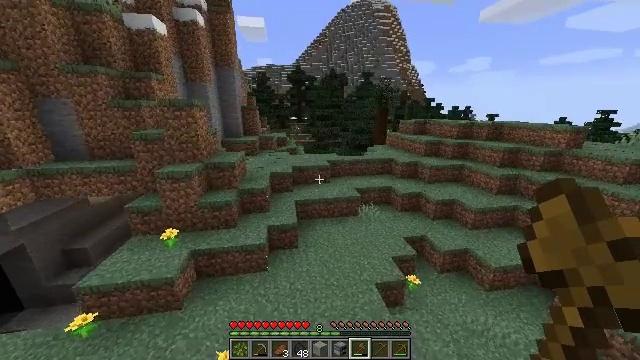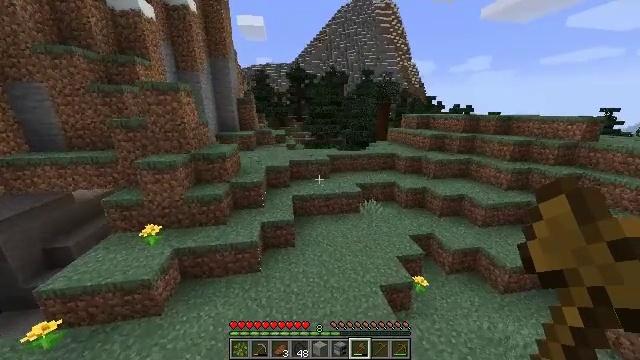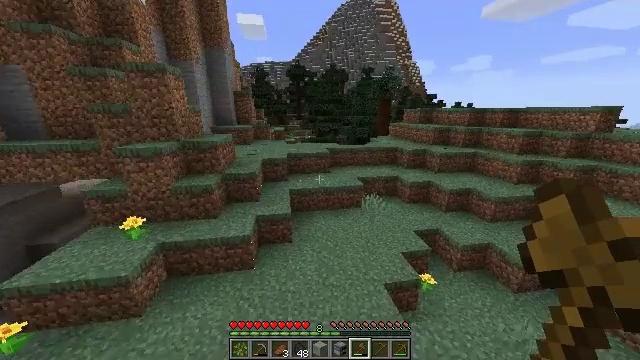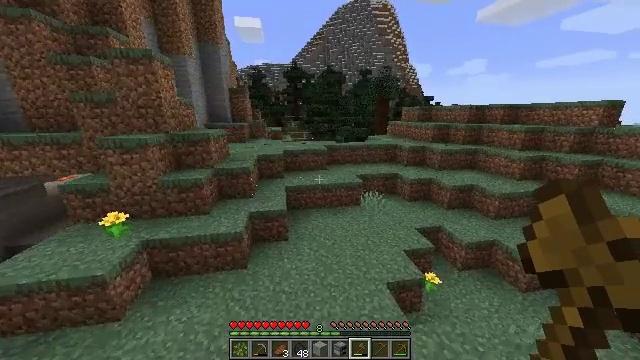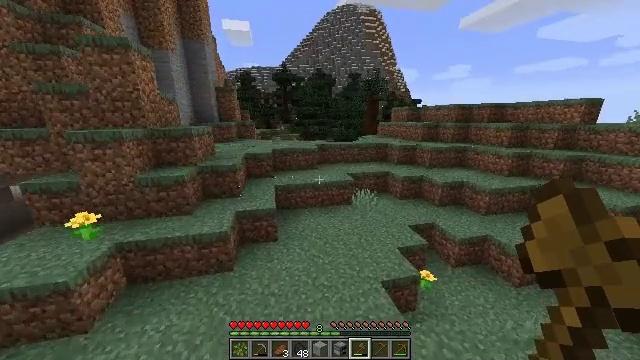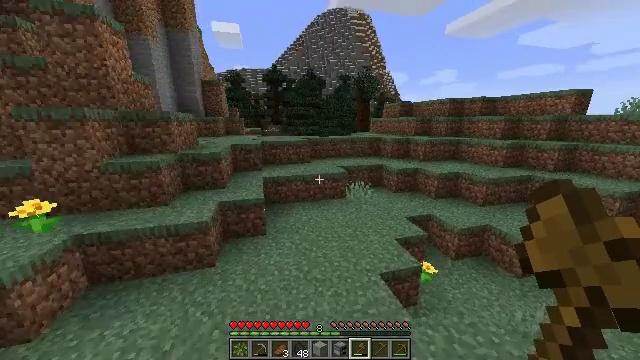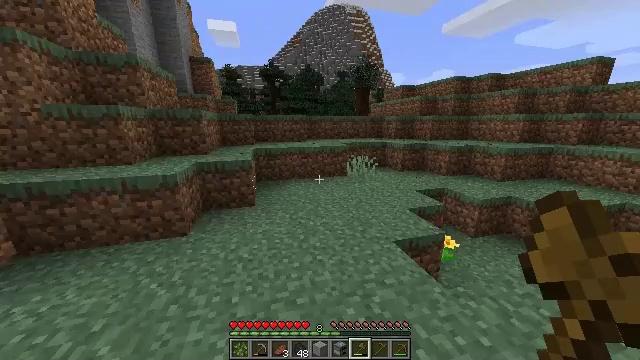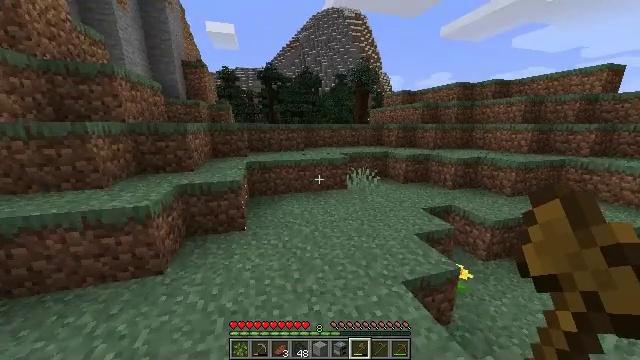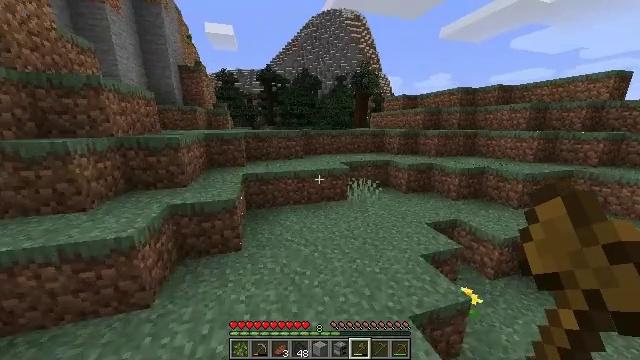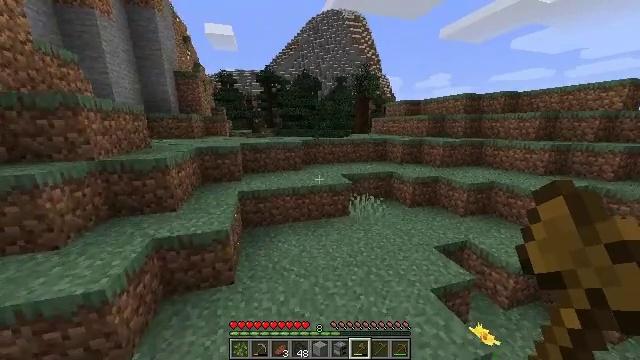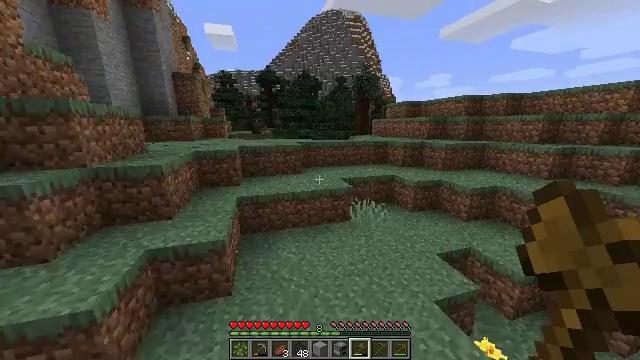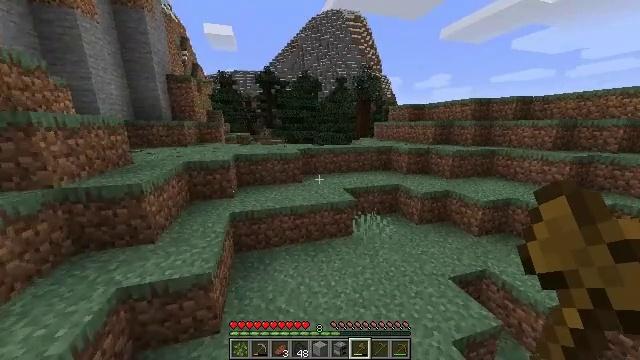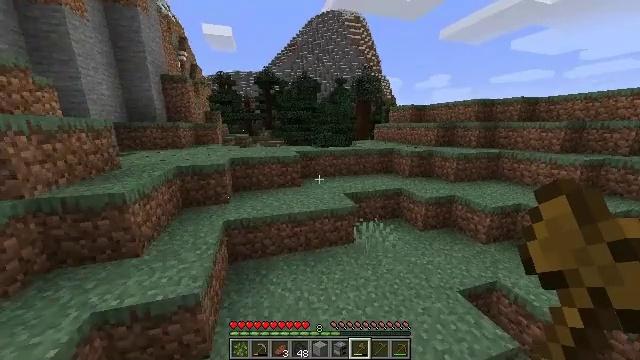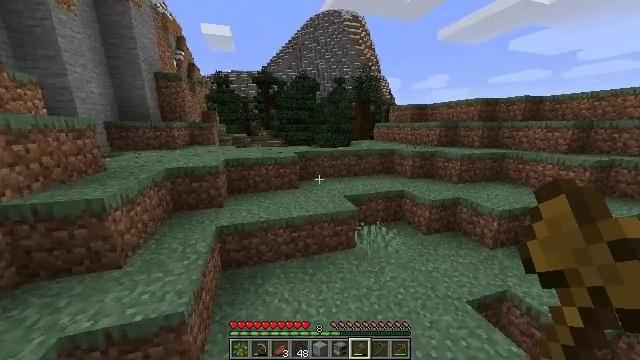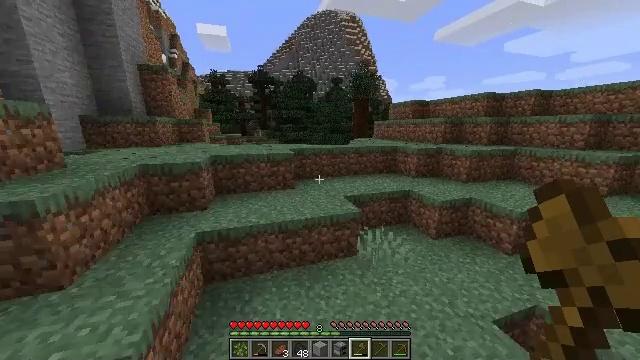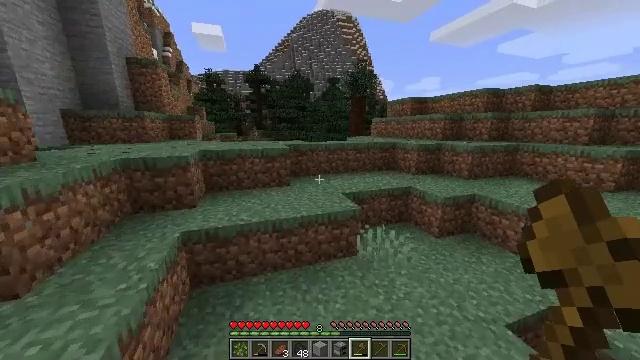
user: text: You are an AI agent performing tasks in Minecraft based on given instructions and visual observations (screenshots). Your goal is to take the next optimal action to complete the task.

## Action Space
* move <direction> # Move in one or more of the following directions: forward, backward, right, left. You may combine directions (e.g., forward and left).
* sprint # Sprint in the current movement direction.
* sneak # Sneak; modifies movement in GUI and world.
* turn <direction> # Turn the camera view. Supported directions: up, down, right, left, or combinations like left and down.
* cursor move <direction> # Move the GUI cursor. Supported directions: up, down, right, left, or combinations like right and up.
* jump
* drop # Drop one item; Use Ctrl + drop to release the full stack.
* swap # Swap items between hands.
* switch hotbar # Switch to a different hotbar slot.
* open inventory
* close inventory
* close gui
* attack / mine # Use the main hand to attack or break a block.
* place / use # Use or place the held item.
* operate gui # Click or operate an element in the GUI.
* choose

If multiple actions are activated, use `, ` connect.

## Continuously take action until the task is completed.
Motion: motion action
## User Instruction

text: Harvest sweet berries by mining the bush.
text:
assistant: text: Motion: move forward, jump
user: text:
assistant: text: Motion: move forward, jump
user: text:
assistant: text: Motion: move forward, jump
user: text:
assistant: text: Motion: move forward, turn right, jump
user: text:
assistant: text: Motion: move forward, turn right, jump
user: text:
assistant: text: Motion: move forward, sprint, jump
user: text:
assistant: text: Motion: move forward, sprint, jump
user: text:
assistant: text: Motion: move forward, sprint, jump
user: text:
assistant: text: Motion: move forward, jump
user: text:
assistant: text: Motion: move forward, jump
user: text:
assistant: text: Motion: move forward, jump
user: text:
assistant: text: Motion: move forward, jump
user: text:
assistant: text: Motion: move forward, jump
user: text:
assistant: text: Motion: move forward, jump
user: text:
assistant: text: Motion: move forward, jump
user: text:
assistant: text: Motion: move forward, jump
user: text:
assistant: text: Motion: move forward, sprint, jump
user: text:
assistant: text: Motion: move forward, sprint, jump
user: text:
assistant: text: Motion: move forward, sprint, jump
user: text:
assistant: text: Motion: move forward, sprint, jump
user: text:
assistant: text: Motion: move forward, jump
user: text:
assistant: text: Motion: move forward, jump
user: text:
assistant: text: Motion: move forward, jump
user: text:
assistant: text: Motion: move forward, jump
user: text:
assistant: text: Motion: move forward, jump
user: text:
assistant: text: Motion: move forward, jump
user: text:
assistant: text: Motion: move forward, sprint, jump
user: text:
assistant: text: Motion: move forward, sprint, jump
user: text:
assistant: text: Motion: move forward, sprint, jump
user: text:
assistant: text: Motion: move forward, jump